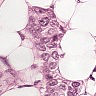
Metastatic tissue present: yes